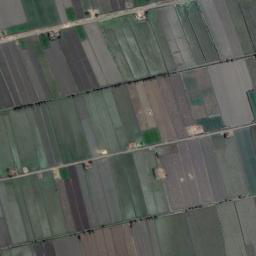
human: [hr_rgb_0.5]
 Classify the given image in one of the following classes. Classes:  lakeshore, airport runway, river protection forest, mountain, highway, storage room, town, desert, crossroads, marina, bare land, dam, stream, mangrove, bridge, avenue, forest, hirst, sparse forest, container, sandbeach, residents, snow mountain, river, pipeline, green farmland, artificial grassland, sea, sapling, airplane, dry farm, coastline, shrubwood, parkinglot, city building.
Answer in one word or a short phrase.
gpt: green farmland